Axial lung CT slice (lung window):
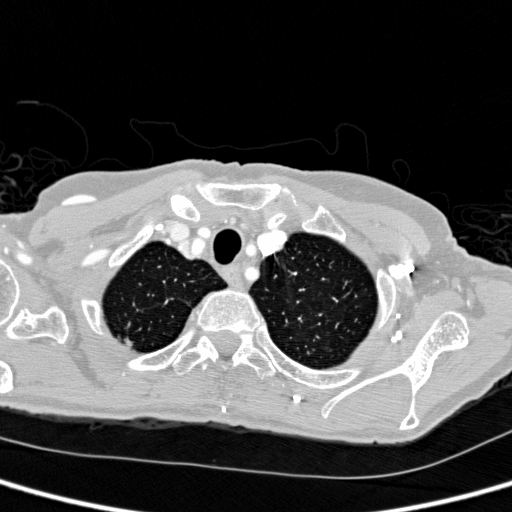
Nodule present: no